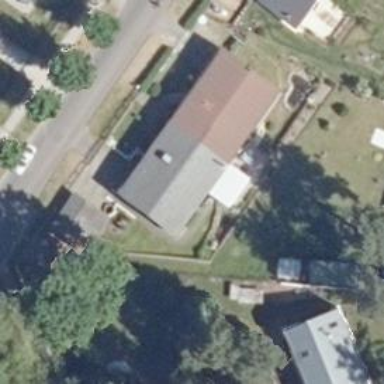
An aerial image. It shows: Semidetached house.